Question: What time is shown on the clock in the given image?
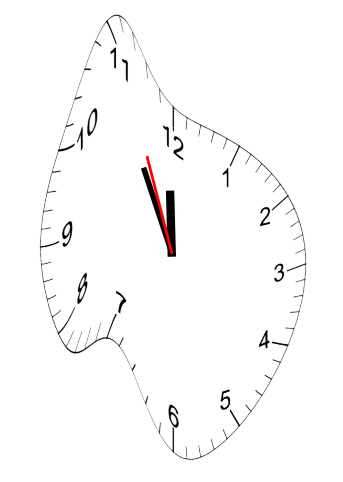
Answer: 11:54:56